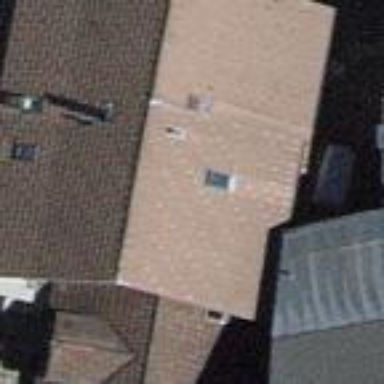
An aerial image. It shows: Building with gabled roof.